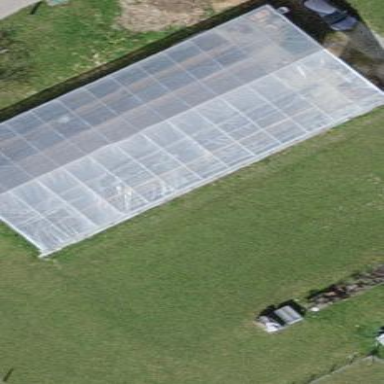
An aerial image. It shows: Greenhouse.